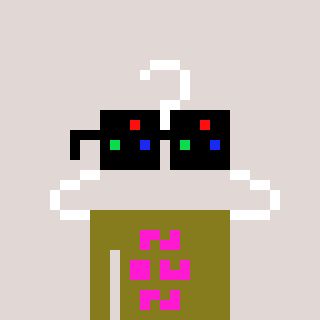
a pixel art character with square black sunglasses, a hanger-shaped head and a gunk-colored body on a warm background